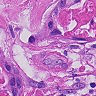
Metastatic tissue present: yes